Field crop: maize
Growth stage: 2
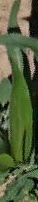
Species: maize